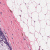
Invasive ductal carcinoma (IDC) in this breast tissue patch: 0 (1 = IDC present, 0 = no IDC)